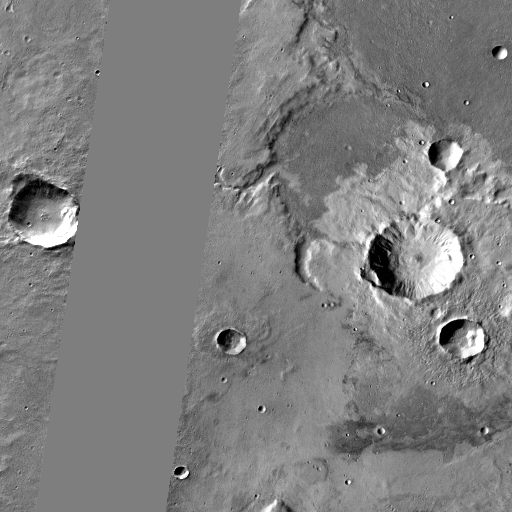
Crater classes present: Background, Other, Layered, Buried, Secondary